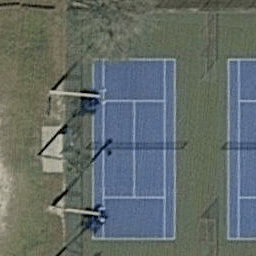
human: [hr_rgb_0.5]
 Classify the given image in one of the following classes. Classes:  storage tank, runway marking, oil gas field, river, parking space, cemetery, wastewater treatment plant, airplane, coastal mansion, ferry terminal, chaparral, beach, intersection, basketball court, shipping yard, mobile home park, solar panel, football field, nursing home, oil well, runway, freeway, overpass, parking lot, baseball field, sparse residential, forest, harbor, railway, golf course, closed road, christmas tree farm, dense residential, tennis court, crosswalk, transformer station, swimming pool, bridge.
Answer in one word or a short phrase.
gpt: tennis court